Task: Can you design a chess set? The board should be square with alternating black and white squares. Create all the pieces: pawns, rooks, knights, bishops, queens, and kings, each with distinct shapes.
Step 5574:
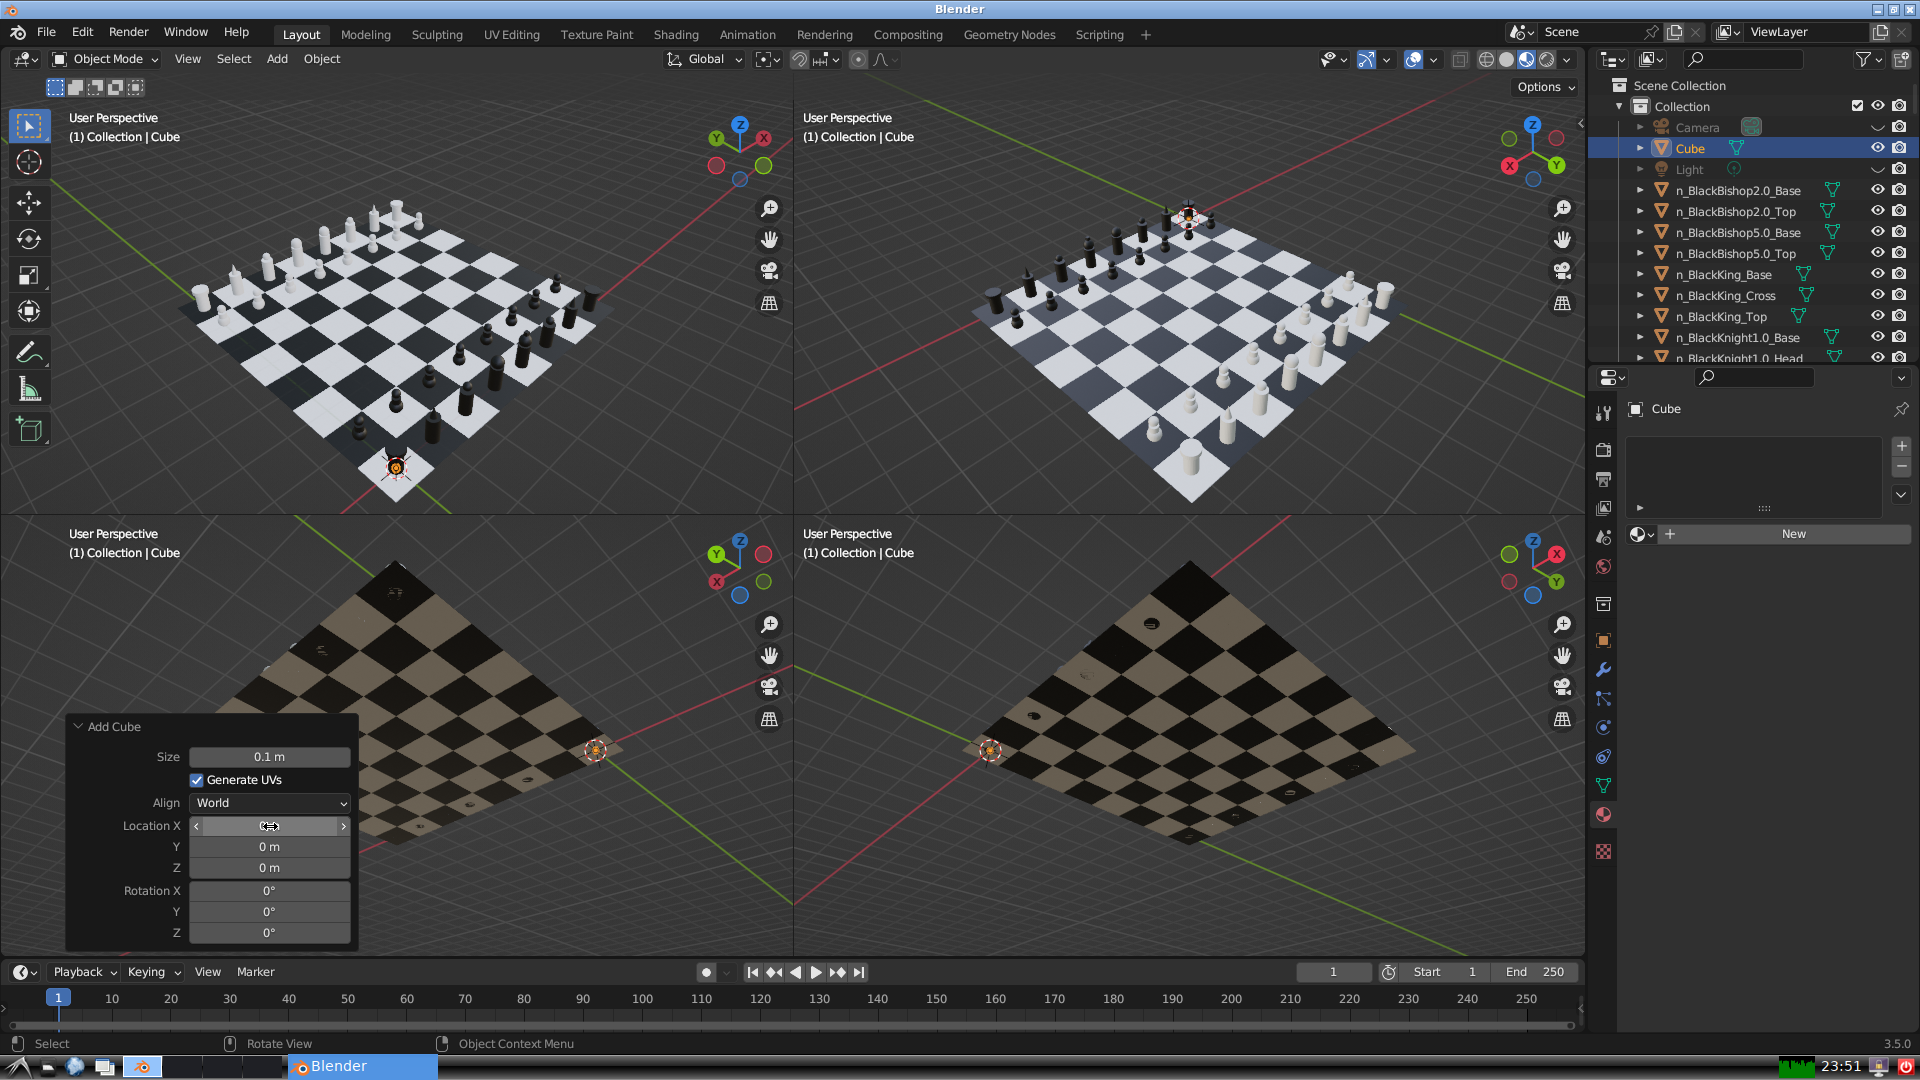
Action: click: no